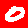
Digit: 0